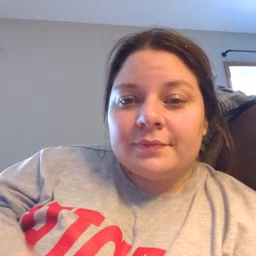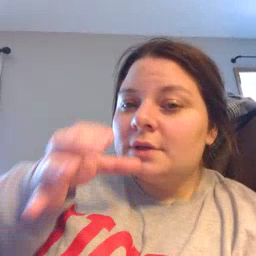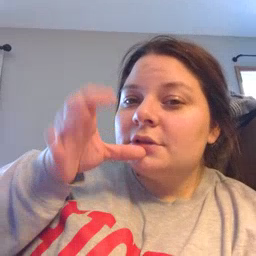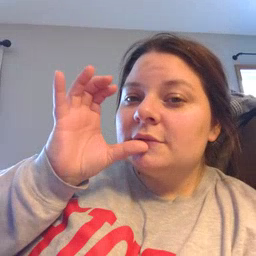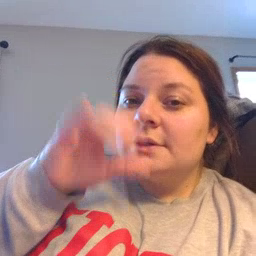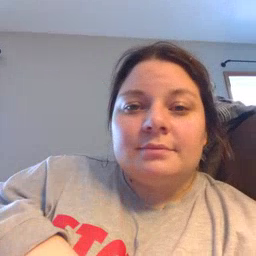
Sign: drink